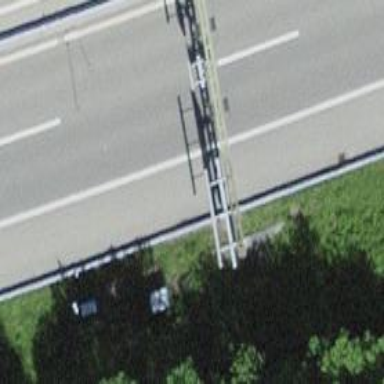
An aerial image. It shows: Gantry structure.